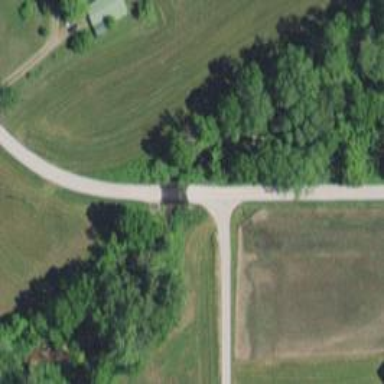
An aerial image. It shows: Residential road with bridge.